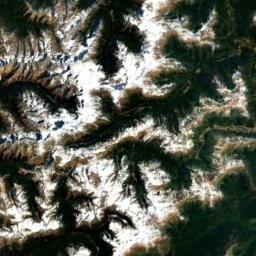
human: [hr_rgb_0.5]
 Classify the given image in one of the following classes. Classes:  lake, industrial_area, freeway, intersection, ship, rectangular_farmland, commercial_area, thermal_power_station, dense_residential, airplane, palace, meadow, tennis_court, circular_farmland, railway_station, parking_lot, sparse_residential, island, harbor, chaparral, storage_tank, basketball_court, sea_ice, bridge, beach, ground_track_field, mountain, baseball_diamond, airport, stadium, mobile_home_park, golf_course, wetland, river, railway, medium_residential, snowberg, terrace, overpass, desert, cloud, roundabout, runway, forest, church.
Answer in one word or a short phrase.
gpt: snowberg